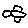
Label: bird